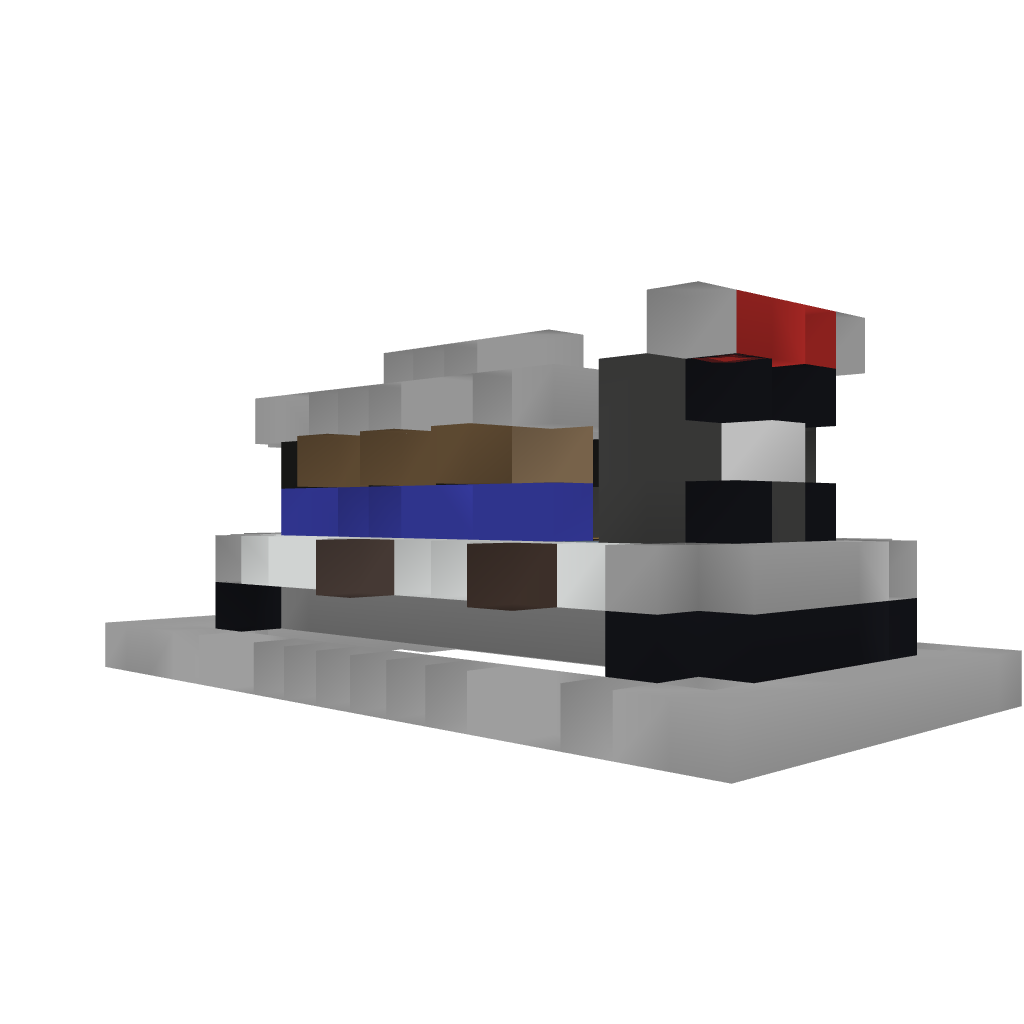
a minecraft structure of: Hovercraft